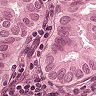
Metastatic tissue present: yes